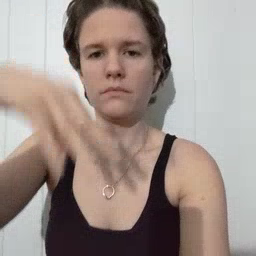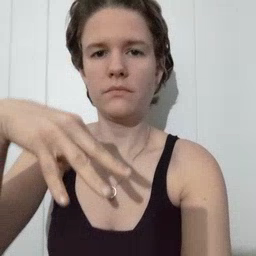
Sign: drop